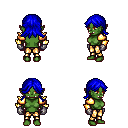
a pixel art fantasy rpg character, female body template, orc, green skin, gold arm armor, gold greaves, blue loose hair, metal gloves, four views (front, back, left, right), 2x2 character sprite sheet, small pixel art, hard edges, no anti-aliasing